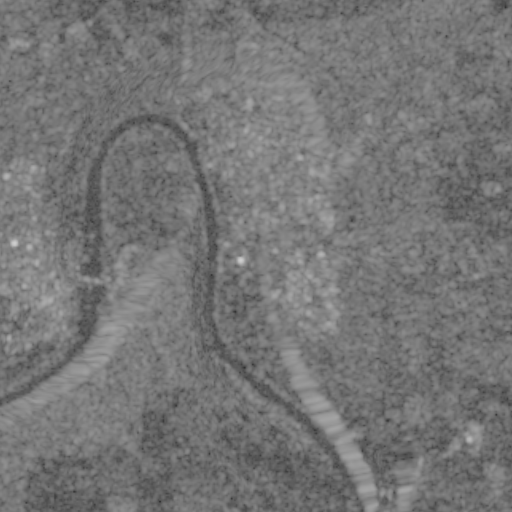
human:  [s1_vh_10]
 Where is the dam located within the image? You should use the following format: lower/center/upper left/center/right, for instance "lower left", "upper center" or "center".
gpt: The dam is located in the center left of the image.
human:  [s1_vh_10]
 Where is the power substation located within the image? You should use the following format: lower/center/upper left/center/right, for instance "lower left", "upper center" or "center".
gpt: The power substation is located in the center left of the image.
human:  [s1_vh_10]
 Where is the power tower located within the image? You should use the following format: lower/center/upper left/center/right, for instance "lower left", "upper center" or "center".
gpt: The power tower is located in the right of the image.
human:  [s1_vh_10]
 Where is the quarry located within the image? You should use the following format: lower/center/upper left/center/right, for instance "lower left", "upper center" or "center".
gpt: The quarry is located in the lower right of the image.
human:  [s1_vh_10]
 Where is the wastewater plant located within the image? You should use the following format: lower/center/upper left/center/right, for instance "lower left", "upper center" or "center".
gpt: The wastewater plant is located in the upper left of the image.
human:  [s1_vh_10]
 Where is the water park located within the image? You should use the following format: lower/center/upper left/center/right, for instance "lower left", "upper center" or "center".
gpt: The water park is located in the upper center of the image.
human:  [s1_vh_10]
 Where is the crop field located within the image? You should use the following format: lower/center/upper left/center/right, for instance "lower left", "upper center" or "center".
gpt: There is no crop field in the image.

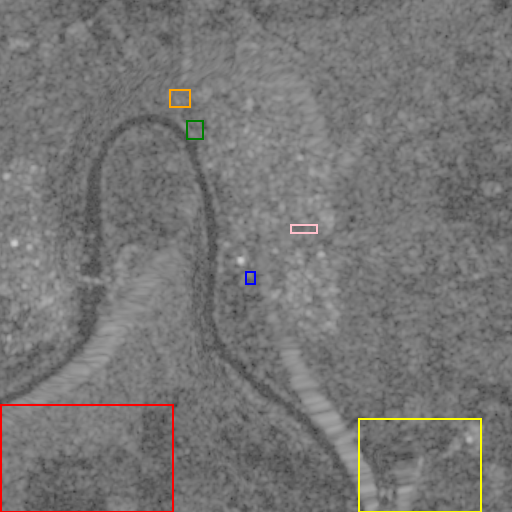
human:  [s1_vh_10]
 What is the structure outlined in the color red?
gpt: The structure outlined in red is a crop field.
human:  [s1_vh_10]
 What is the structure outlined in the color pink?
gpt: The structure outlined in pink is a park.
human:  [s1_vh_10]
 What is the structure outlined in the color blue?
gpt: The structure outlined in blue is a parking lot.
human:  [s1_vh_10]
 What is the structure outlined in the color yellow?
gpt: The structure outlined in yellow is a quarry.
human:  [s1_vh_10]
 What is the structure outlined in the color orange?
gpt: The structure outlined in orange is a wastewater plant.
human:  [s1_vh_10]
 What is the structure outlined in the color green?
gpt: The structure outlined in green is a water park.
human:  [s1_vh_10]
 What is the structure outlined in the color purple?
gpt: There is no purple outline.